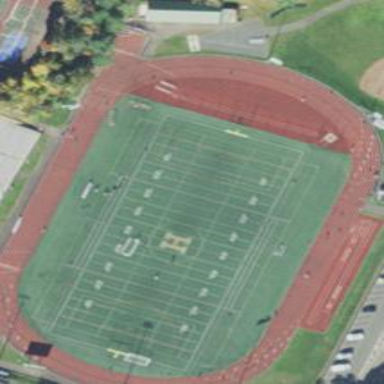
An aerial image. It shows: Pitch for American football with artificial turf surface.